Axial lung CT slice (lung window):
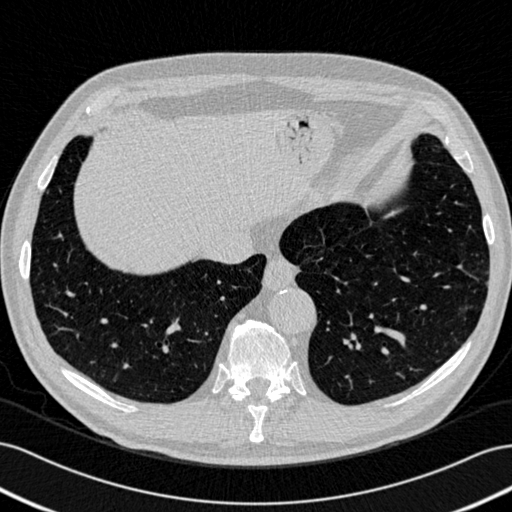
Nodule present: no